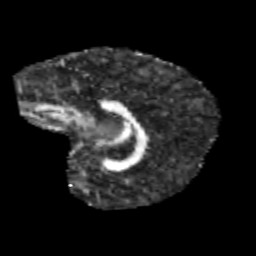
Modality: FA
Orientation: sagittal
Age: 12
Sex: male
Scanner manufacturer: siemens
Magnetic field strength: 3 T
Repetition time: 3.8 s
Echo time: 0.07 s